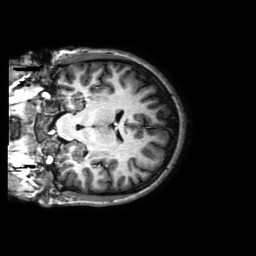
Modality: T1w
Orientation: coronal
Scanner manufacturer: philips
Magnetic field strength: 3 T
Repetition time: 0.0096 s
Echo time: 0.0046 s